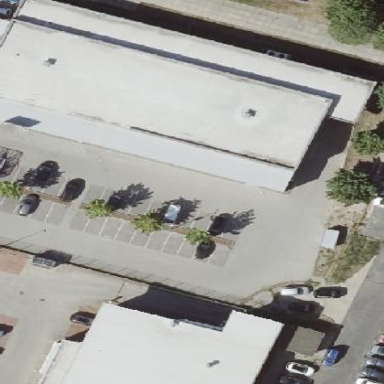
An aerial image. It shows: Supermarket located in building.